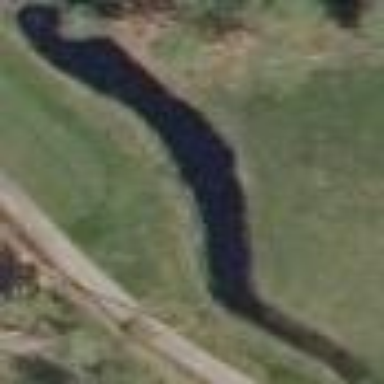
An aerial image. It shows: Water hazard on golf course. The hazard is natural water feature.